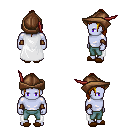
a pixel art fantasy rpg character, male body template, dark elf, purple skin, white cape, teal pants, blonde long topknot hairstyle, leather cap, leather bracers, brown slippers, four views (front, back, left, right), 2x2 character sprite sheet, small pixel art, hard edges, no anti-aliasing